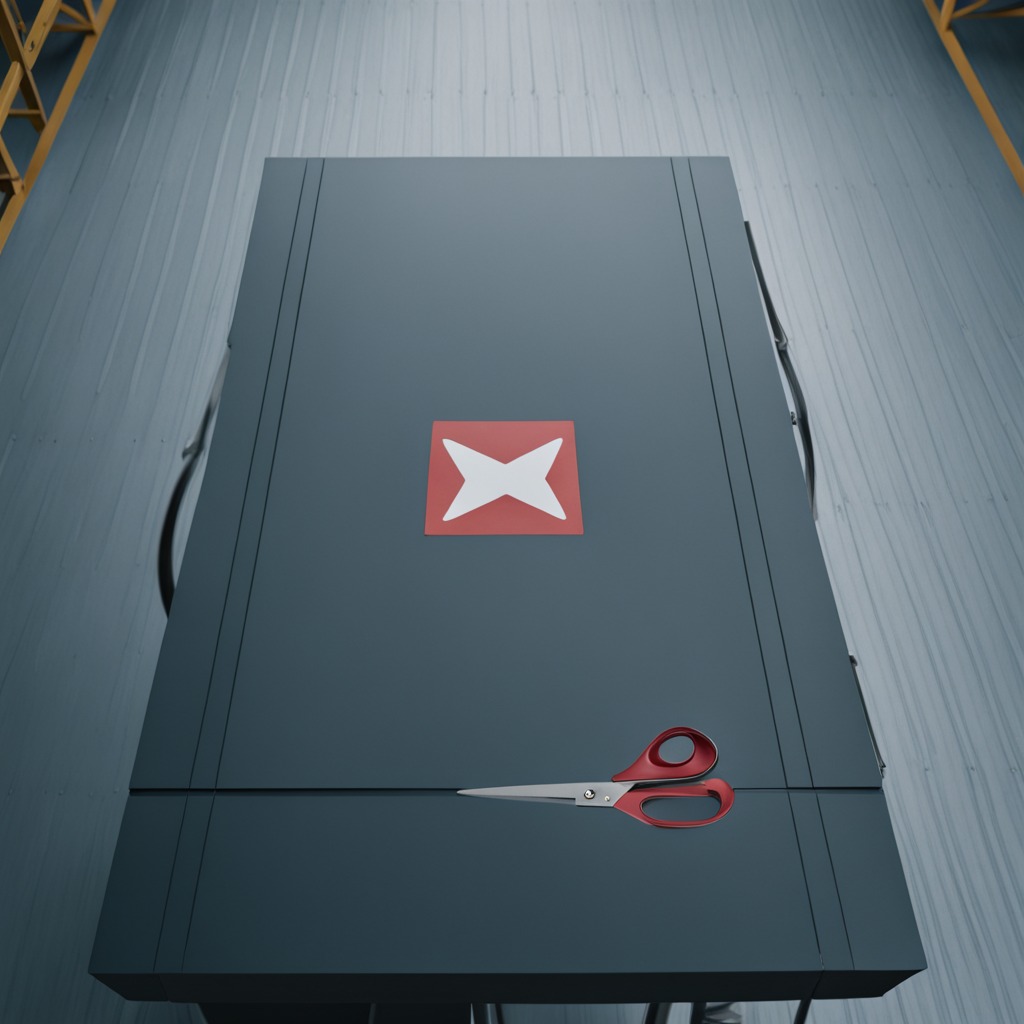
A scissor is lying on the toolbox surface.